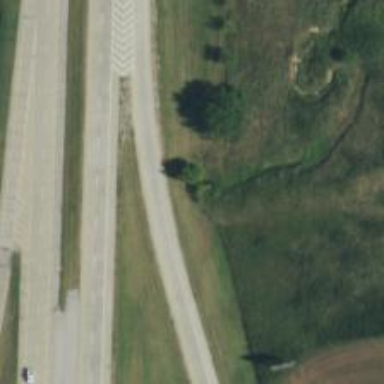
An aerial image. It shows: Trunk link highway.